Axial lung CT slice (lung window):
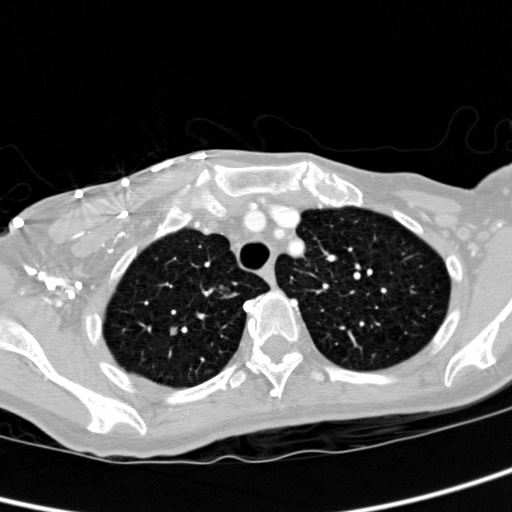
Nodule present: yes
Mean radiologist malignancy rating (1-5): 4.25